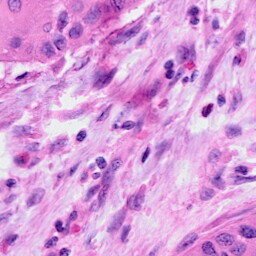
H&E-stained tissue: Cervix